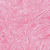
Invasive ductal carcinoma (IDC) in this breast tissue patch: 0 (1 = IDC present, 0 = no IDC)